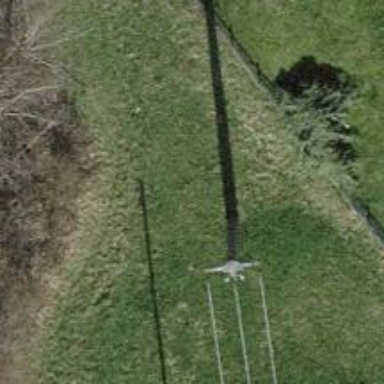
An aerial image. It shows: Power pole.